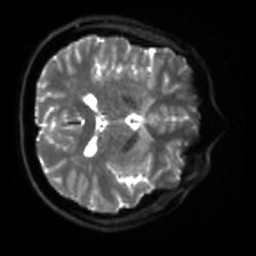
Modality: sbref
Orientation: axial
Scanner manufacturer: siemens
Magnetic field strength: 3 T
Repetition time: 4 s
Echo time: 0.0594 s